Aerial crown-view tile of a tropical tree (Barro Colorado Island, Panama), acquired 20250124:
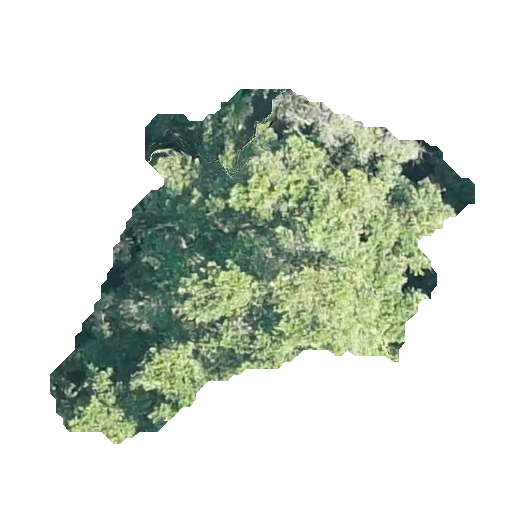
Species: Terminalia oblonga
GBIF accepted scientific name: Terminalia oblonga
Crown area: 129.057 m²